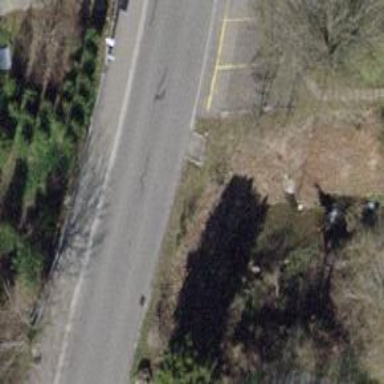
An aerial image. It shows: Culvert tunnel underneath ditch.